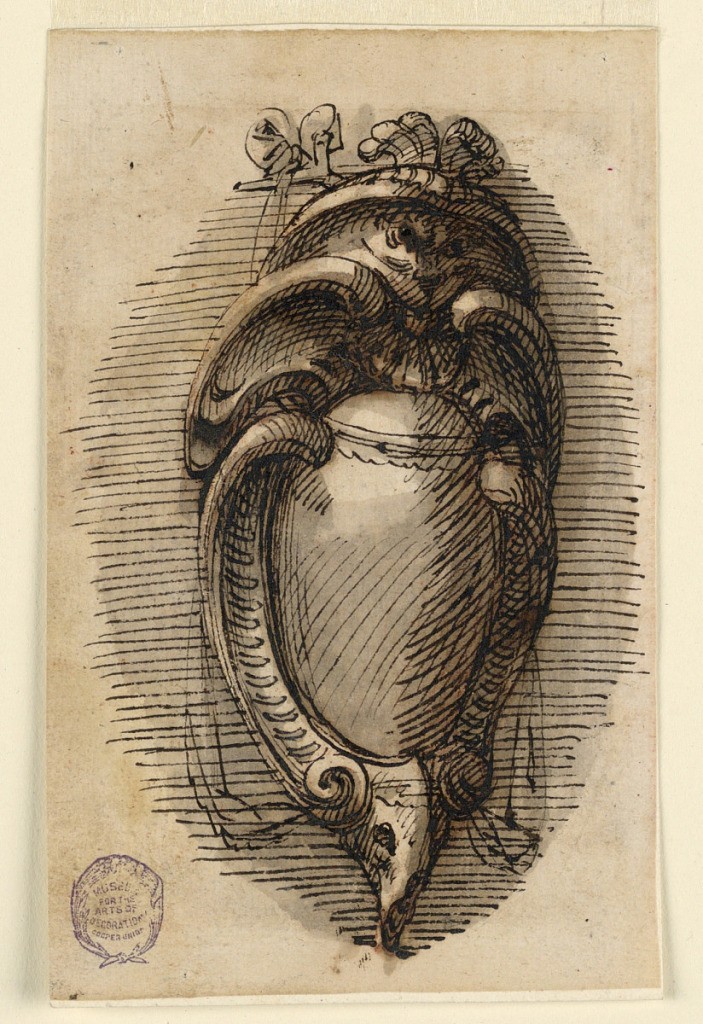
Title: Project for an Escutcheon
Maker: Leonardo Scaglia, French, active Italy, 1640 – 1650
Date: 1625–1650
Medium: Red crayon, pen and ink, brush and bistre on paper
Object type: Drawing
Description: Design for an oval escutcheon with a helmet cresting.